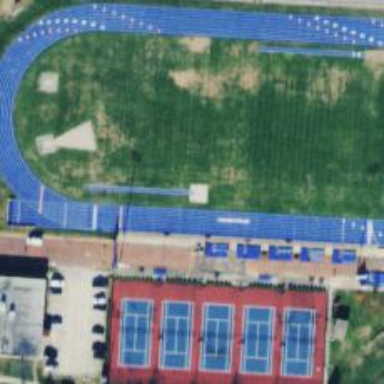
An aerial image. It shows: Athletic track located in leisure land area.